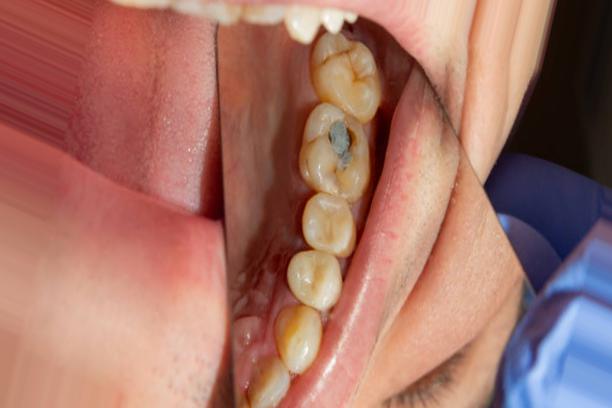
Condition: Caries